Field crop: maize
Growth stage: 1
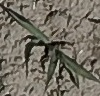
Species: sorghum